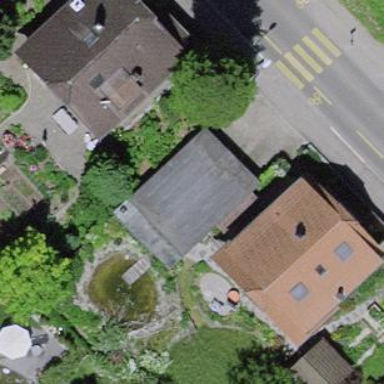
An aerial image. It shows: Garage building.